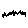
Label: zigzag